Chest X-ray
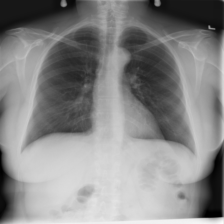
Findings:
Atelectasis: negative
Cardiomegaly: negative
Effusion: negative
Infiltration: negative
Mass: negative
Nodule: negative
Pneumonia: negative
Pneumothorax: negative
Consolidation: negative
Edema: negative
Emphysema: negative
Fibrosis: negative
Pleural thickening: negative
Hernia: negative